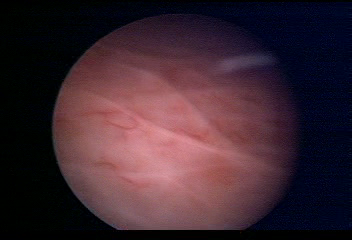
Modality: WLC
Class: Normal mucosa
Bladder cancer association: No